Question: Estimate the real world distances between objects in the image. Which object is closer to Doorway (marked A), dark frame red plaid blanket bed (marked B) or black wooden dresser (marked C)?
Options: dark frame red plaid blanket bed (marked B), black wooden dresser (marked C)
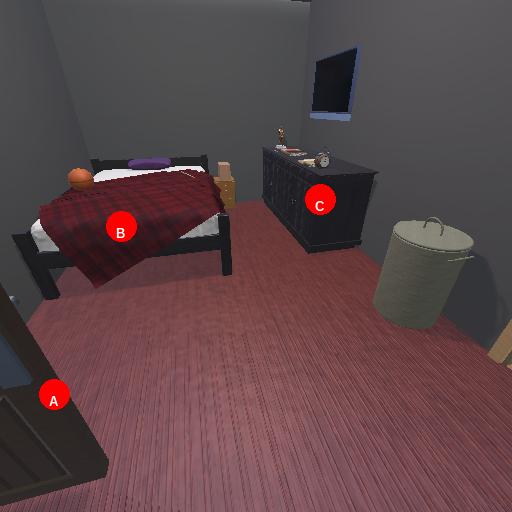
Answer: dark frame red plaid blanket bed (marked B)